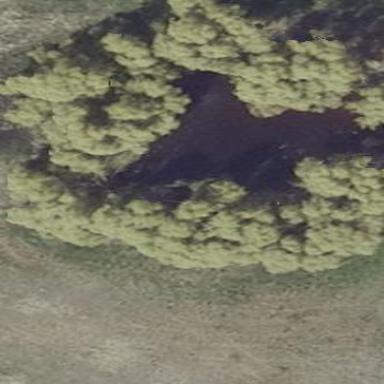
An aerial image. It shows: Pond surrounded by natural water.